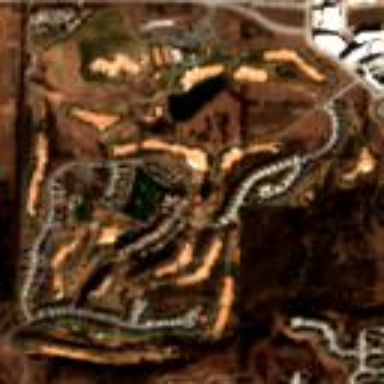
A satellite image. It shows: Golf course surrounded by greenery.